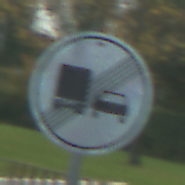
Verkehrszeichen: EndeUeberholverbotKraftfahrzeuge
Umgebung: Outdoor, Urban
Tageszeit: MorningAfternoon
Wetter: PartlyCloudy
Licht: Natural
Jahreszeit: NotSpecified
Kontrast: LowContrast